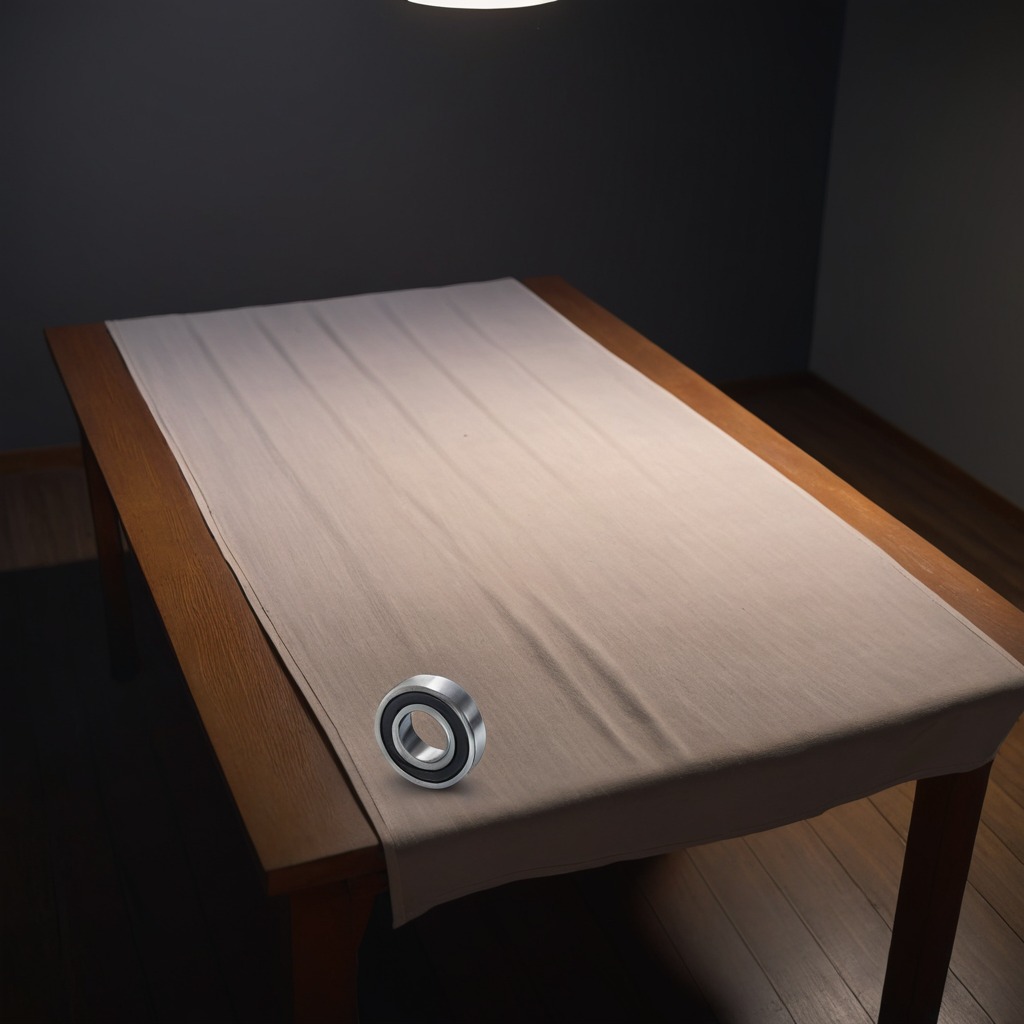
A metal ball bearing lies on the wooden table inside a workshop at night.